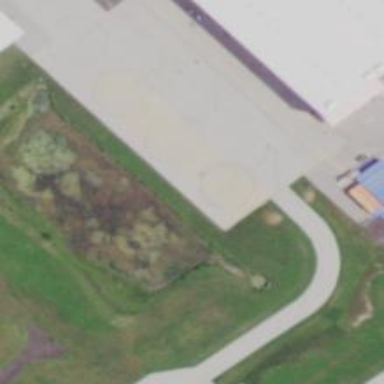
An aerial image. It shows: Image showing helipad at airport.